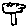
Label: tree